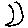
Label: moon